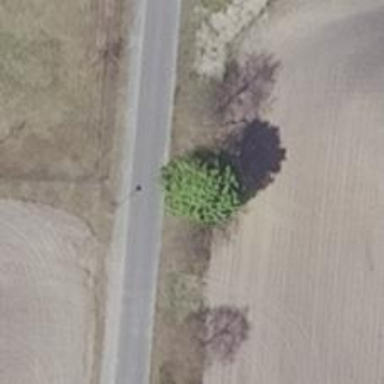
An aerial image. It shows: Deciduous tree with broadleaved leaves.